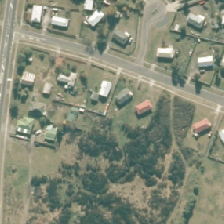
Land cover: low_producing_grassland